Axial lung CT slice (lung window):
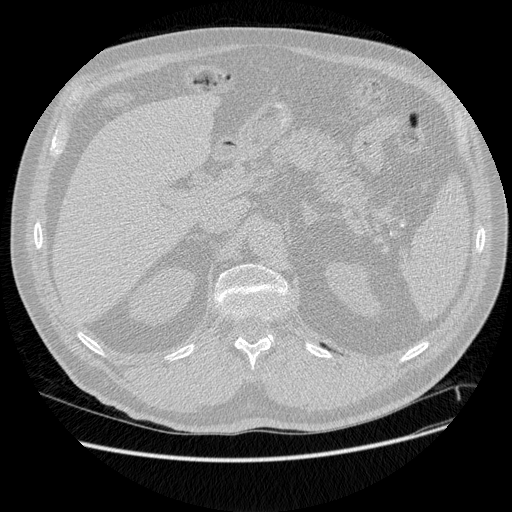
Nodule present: no